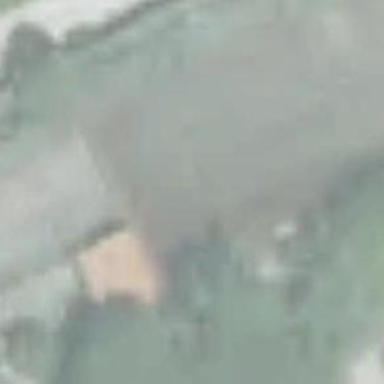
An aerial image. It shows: Part of building.